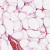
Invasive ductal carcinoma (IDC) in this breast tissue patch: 0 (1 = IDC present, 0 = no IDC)